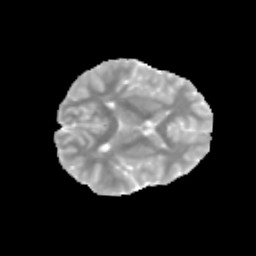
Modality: MD
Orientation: axial
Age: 11
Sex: female
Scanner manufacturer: siemens
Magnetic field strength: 3 T
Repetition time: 3.8 s
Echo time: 0.07 s